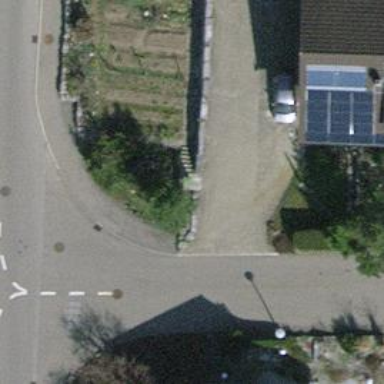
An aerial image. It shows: Kerb serving as barrier.